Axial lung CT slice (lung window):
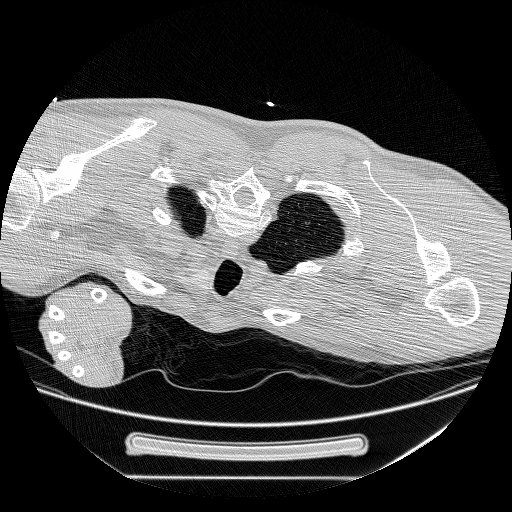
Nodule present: no